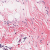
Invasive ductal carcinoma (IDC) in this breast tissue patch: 0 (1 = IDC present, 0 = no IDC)